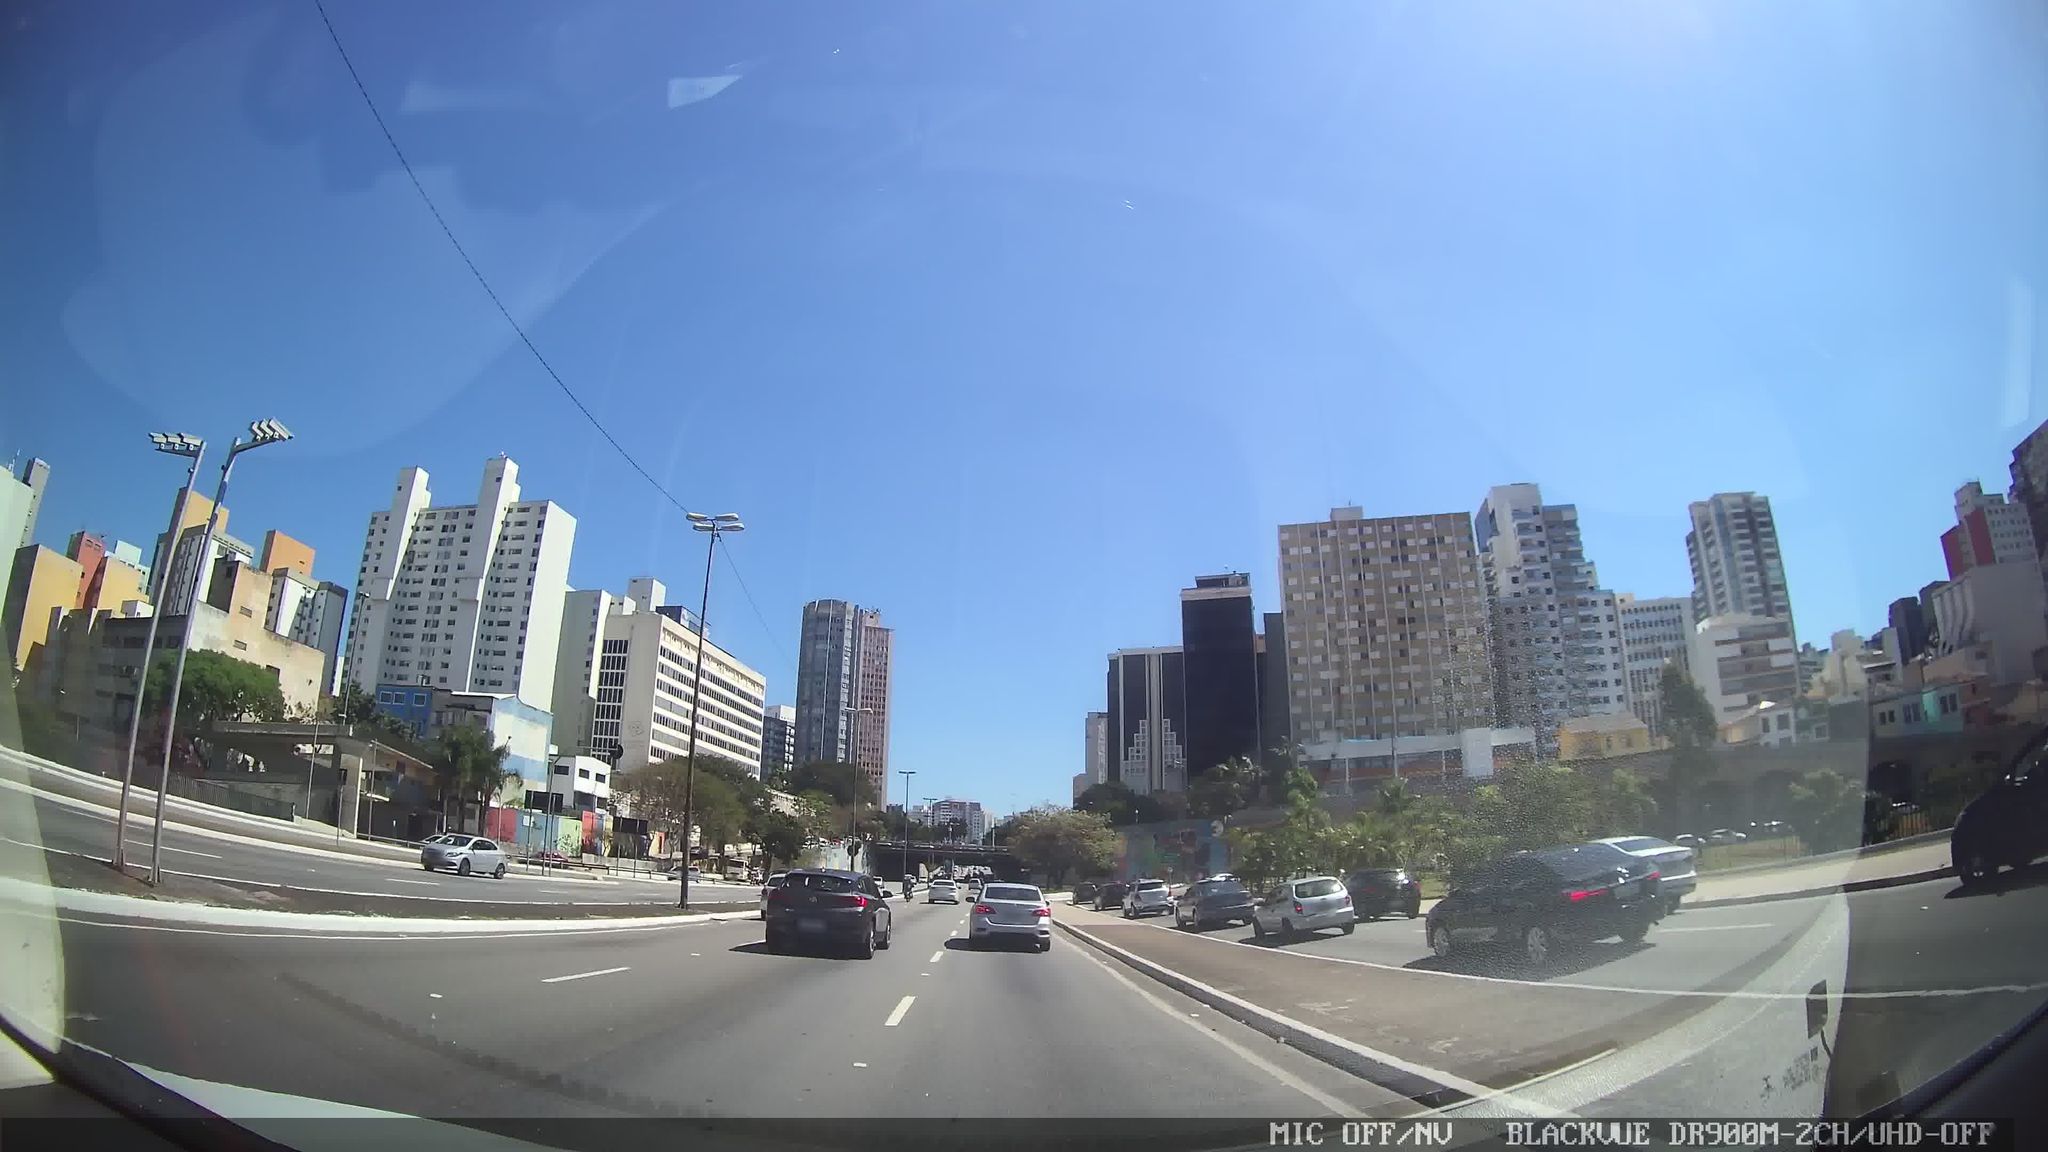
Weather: clear
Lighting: day
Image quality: good
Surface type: driving surface
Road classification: trunk
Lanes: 3
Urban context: urban centre
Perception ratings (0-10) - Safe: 2.64, Lively: 6.52, Beautiful: 3.69, Boring: 5.31, Depressing: 4.28, Wealthy: 2.42